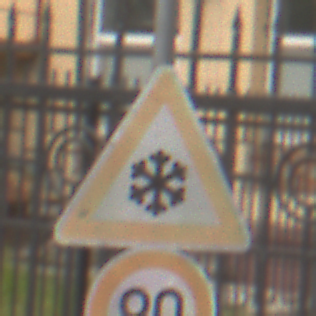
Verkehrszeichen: SchneeOderEisglaette
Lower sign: Geschwindigkeit90
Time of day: MorningAfternoon
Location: Outdoor (Urban)
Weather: Overcast
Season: NotSpecified
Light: Natural